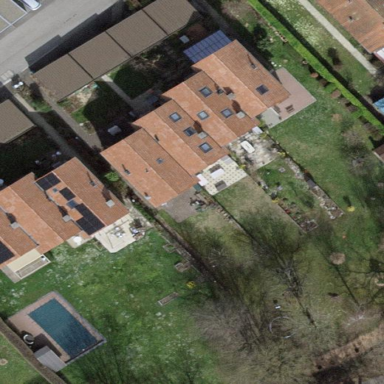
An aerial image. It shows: Garden enclosed by fence.